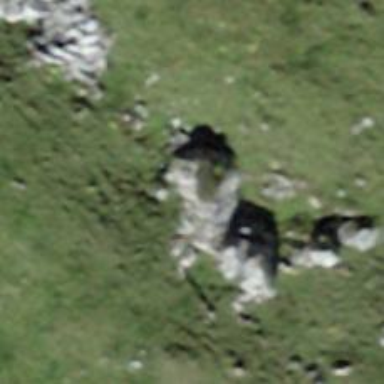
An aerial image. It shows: Natural rock formation.